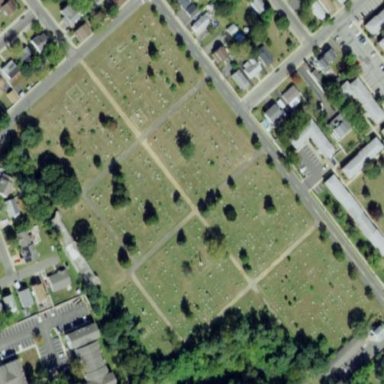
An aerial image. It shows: Cemetery.